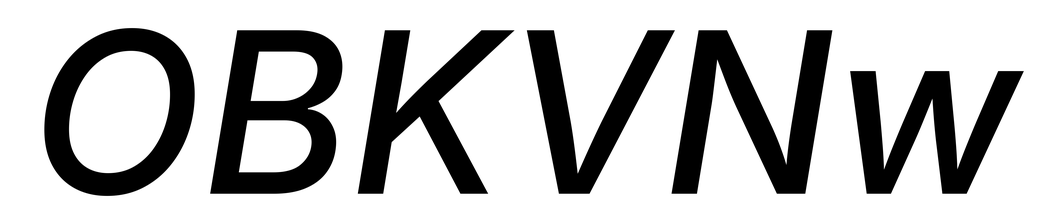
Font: Inter-Italic_Medium_Italic